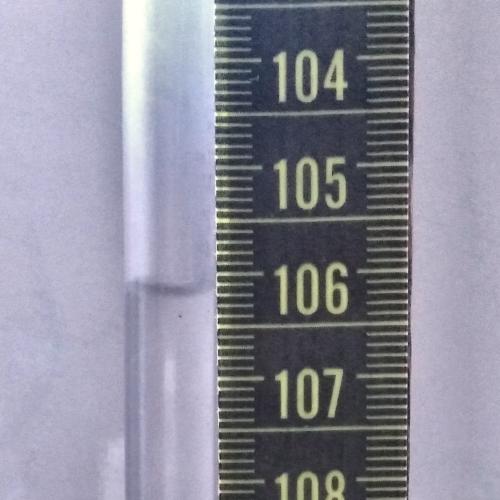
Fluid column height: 106.1 cm